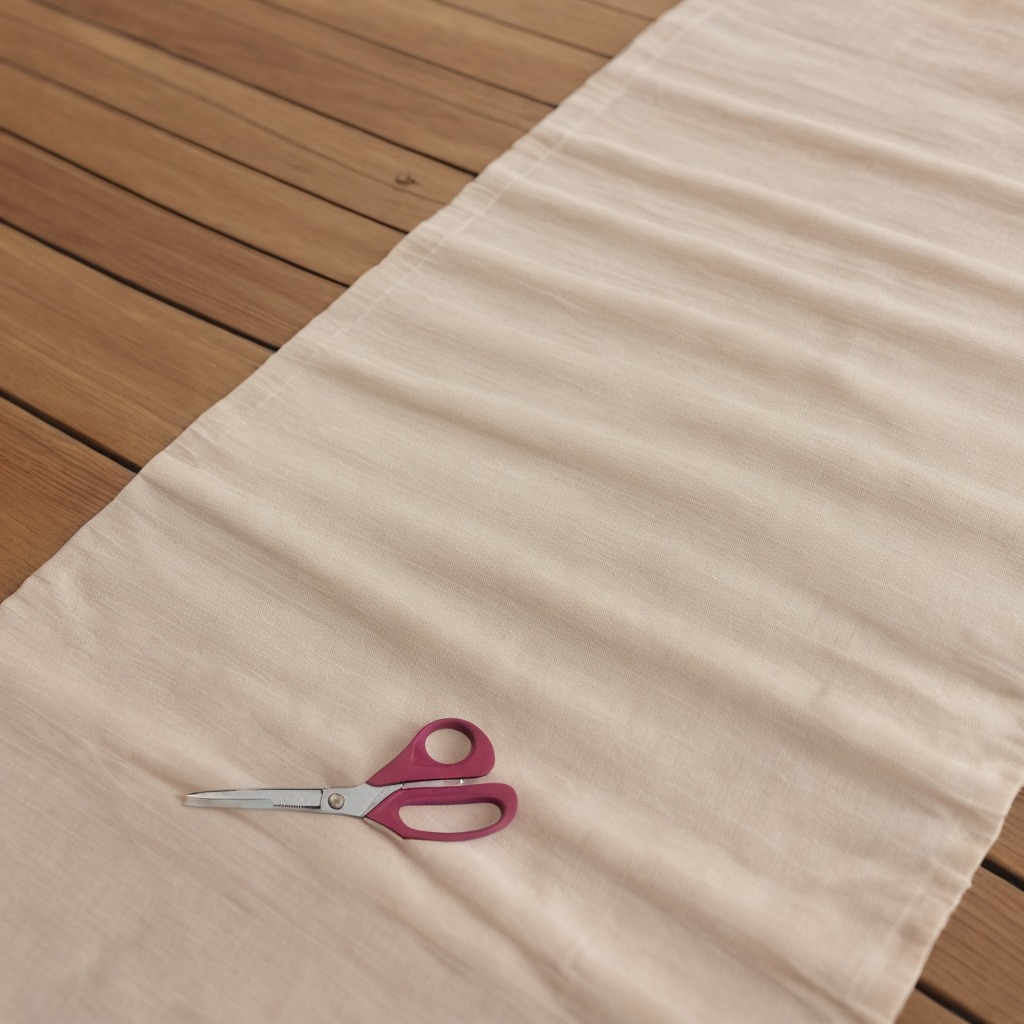
A scissor lying on a wooden table in an outdoor workshop during daytime bright natural light soft shadows worn but beneath the cloth